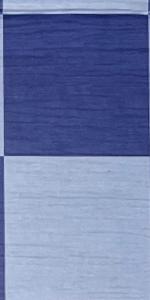
Label: Empty